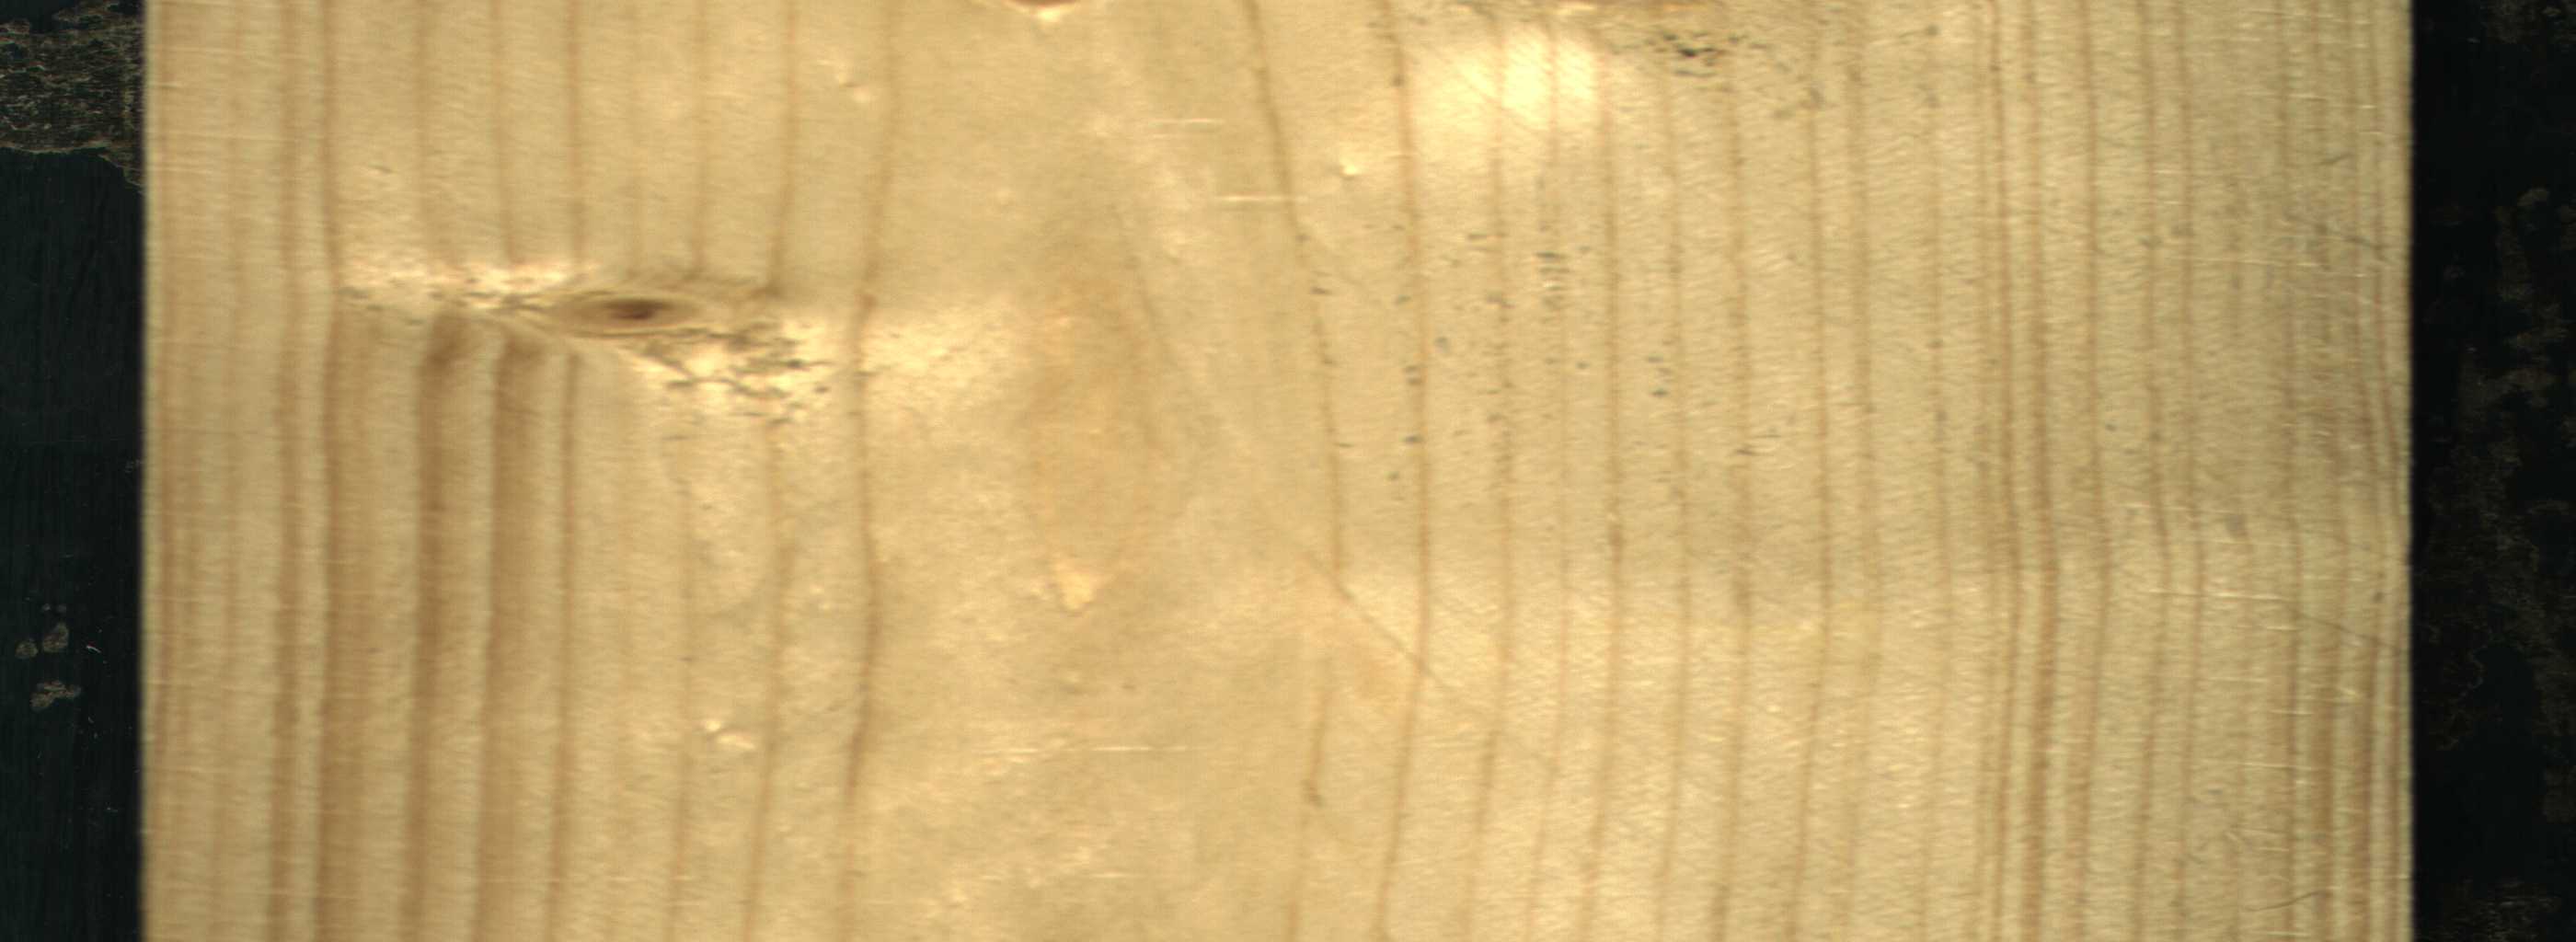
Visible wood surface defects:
Dead_Knot
Live_Knot